Field crop: tomato
Growth stage: 1
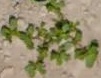
Species: portulaca